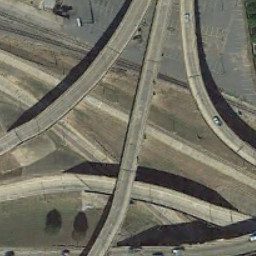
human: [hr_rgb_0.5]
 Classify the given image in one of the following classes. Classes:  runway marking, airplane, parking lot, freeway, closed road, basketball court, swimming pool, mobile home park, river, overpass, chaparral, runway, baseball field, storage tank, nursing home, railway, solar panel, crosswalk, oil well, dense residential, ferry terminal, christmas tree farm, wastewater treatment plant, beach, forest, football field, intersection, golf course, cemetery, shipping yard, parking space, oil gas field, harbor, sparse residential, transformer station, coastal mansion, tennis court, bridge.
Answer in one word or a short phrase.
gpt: overpass